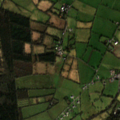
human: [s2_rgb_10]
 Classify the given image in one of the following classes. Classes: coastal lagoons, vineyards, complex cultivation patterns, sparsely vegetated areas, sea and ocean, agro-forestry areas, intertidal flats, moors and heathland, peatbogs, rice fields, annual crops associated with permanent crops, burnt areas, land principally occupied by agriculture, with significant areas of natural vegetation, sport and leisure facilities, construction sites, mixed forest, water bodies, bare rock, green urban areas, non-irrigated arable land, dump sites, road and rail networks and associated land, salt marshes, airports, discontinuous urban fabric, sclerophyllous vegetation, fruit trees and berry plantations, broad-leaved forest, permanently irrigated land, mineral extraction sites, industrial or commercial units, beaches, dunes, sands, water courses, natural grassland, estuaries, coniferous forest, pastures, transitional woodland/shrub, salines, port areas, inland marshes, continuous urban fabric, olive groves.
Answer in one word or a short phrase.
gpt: pastures, broad-leaved forest